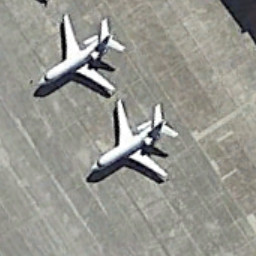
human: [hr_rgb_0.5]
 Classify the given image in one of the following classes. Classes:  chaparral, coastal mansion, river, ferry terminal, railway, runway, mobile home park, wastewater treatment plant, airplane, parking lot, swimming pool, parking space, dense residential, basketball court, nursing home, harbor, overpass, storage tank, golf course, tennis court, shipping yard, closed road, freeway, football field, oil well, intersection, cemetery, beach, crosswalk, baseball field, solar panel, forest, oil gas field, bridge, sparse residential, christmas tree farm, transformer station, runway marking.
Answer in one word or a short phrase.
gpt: airplane